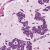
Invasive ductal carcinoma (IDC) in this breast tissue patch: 1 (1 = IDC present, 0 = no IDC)